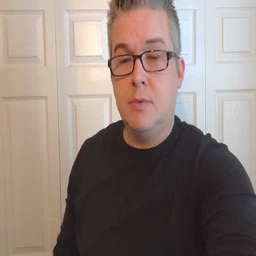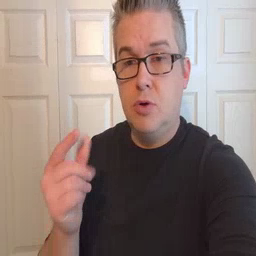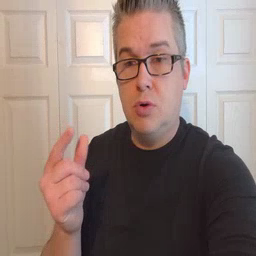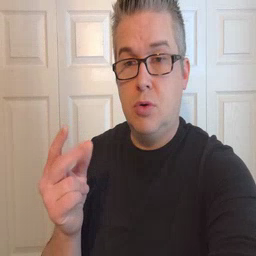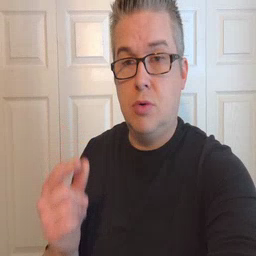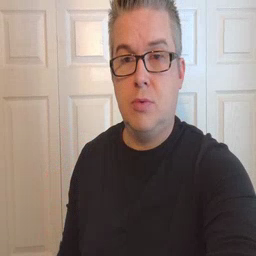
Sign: dog